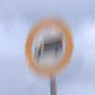
Verkehrszeichen: VerbotFuerKraftfahrzeugeUeberDreiKommaFuenfTonnen
Umgebung: Outdoor, Urban
Tageszeit: Midday
Wetter: Overcast
Licht: Natural
Jahreszeit: NotSpecified
Kontrast: LowContrast